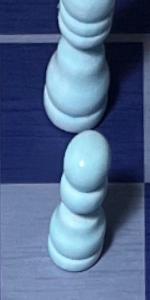
Label: Pawn_White